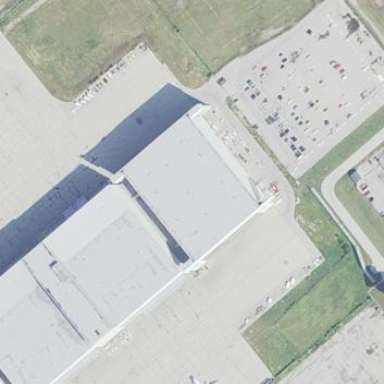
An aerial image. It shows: Hangar building located at airport.